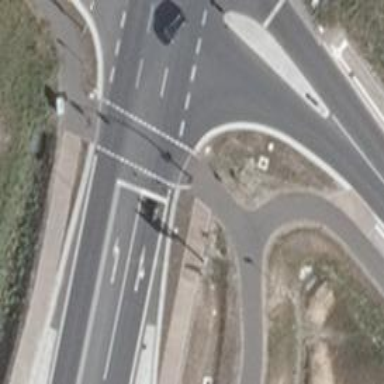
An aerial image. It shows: Traffic signals at road crossing.